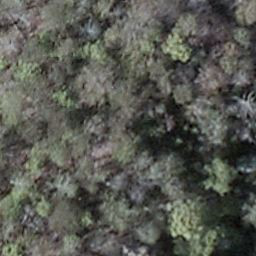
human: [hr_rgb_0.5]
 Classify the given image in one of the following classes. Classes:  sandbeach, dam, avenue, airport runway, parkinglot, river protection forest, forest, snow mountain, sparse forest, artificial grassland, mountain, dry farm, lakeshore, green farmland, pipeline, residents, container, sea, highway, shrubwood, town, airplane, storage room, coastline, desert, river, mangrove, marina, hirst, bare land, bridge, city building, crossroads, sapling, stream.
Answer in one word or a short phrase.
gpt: shrubwood